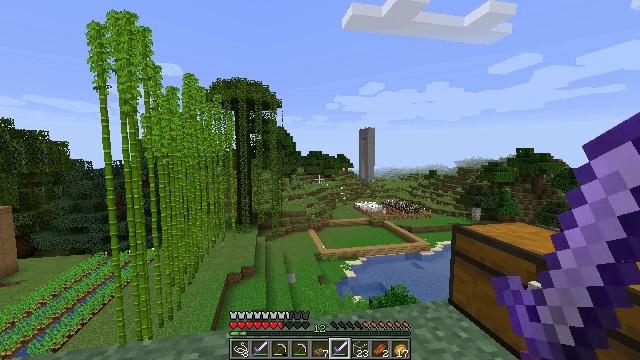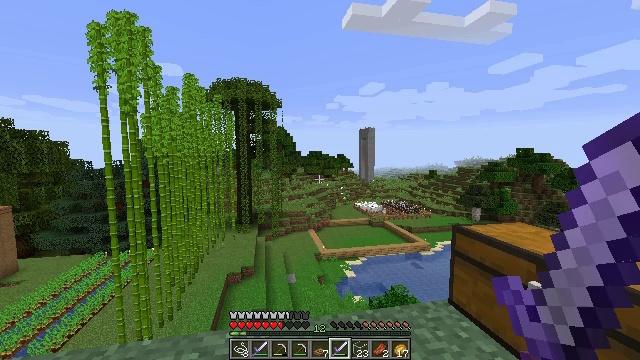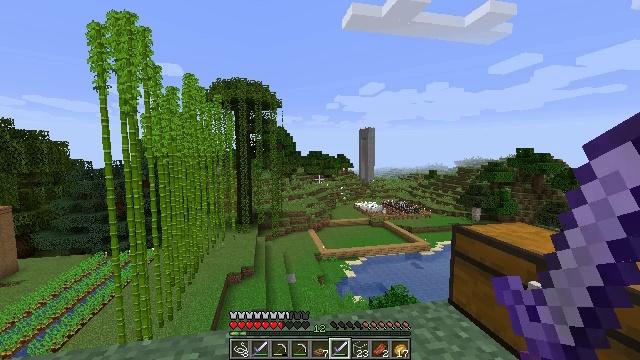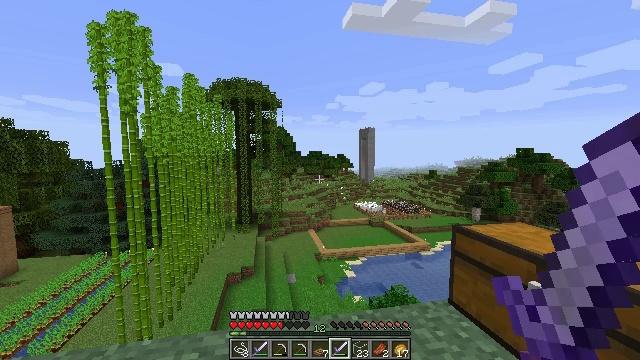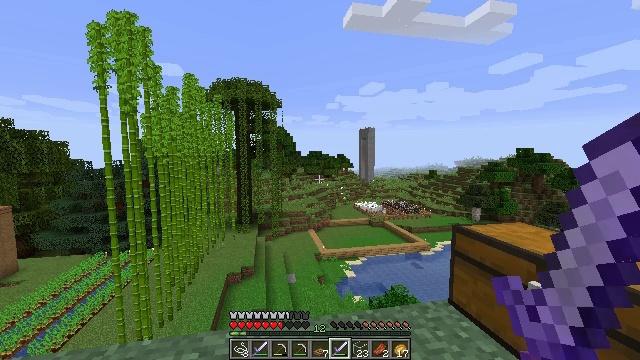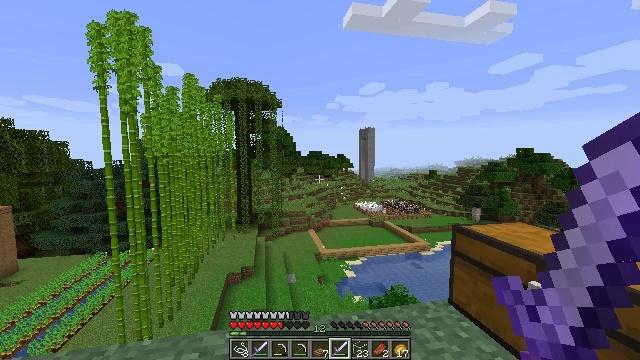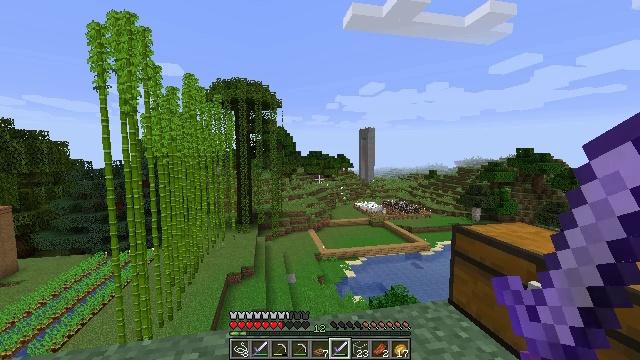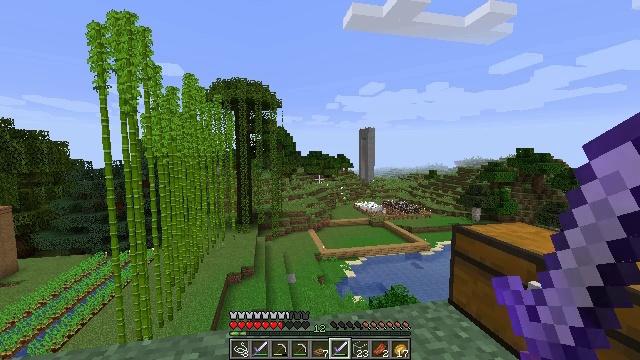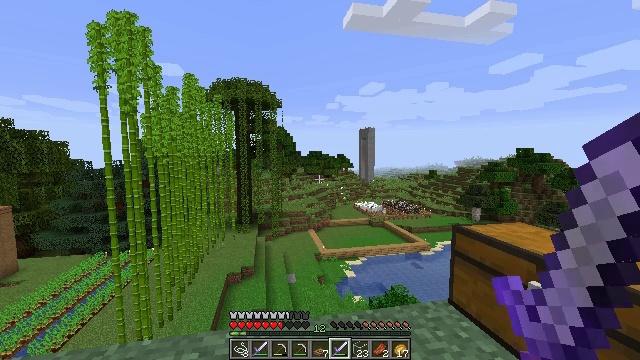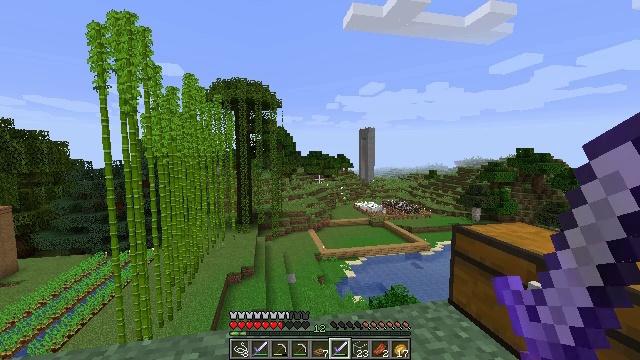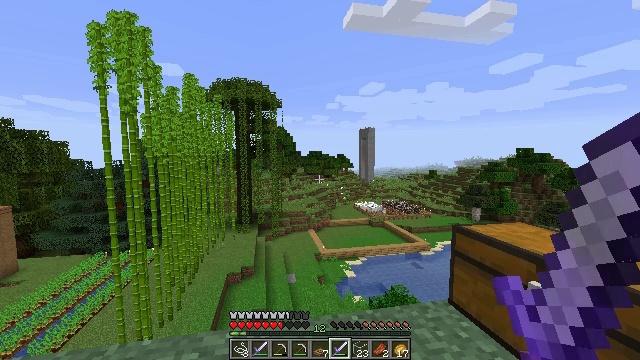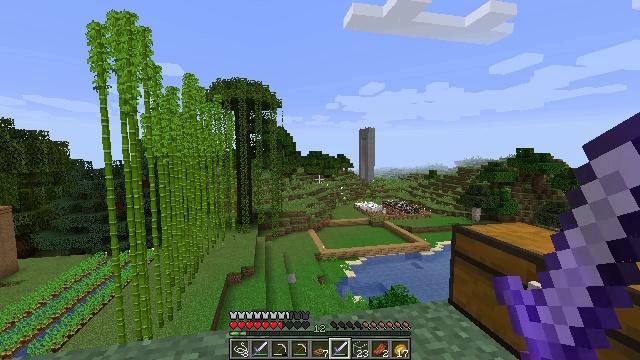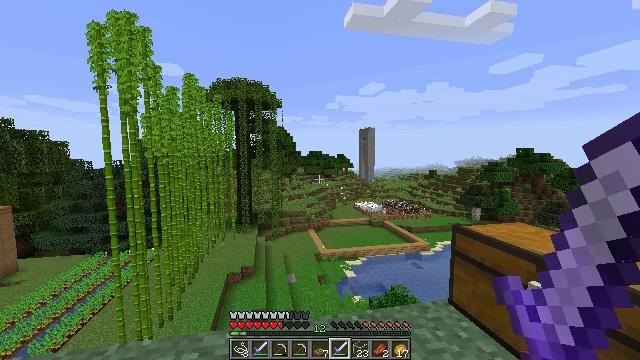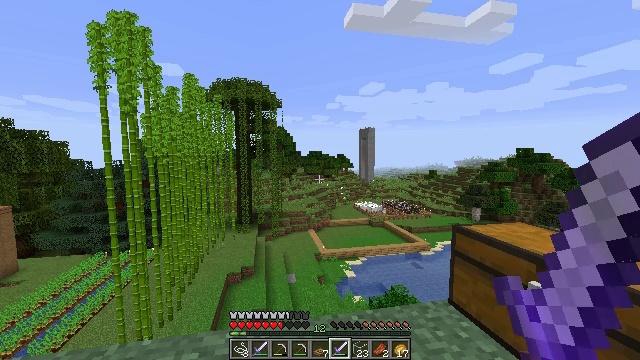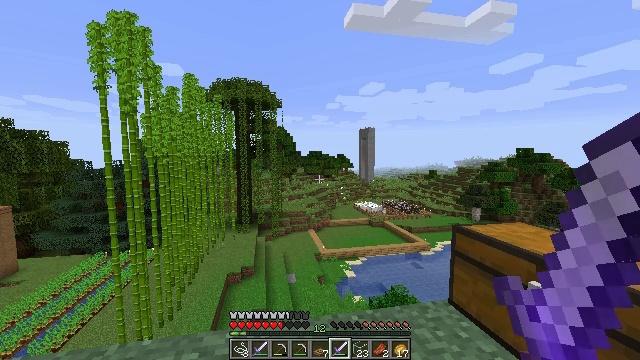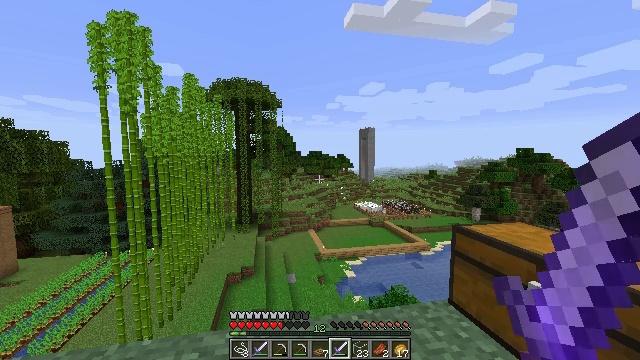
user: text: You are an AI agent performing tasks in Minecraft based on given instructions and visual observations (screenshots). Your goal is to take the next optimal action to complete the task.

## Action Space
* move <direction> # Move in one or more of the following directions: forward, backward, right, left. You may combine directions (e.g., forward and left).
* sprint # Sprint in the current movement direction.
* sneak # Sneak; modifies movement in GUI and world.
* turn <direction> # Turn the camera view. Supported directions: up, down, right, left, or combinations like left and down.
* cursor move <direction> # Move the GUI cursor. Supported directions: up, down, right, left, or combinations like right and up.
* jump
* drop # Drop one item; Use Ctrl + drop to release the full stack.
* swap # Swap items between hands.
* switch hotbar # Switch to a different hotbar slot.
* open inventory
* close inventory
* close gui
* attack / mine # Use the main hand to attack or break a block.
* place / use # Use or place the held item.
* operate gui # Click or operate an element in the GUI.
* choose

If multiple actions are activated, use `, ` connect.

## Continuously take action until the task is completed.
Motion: motion action
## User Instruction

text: Take paper and leather to craft a book.
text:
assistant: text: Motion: no_op
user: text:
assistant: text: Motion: no_op
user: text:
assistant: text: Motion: no_op
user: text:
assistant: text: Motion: no_op
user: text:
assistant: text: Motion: no_op
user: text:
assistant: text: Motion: no_op
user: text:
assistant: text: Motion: no_op
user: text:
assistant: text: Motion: no_op
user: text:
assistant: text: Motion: no_op
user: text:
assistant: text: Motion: no_op
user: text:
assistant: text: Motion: no_op
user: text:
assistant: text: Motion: no_op
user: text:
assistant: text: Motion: no_op
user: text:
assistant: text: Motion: no_op
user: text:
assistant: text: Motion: no_op
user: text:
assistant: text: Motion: no_op
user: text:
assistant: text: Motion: no_op
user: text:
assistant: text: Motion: no_op
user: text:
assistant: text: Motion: no_op
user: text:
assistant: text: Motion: no_op
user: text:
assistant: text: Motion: no_op
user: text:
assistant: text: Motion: no_op
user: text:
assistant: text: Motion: no_op
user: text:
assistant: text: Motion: no_op
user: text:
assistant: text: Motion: no_op
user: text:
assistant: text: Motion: no_op
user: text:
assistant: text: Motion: no_op
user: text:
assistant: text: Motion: no_op
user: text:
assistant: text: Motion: no_op
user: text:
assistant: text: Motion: no_op